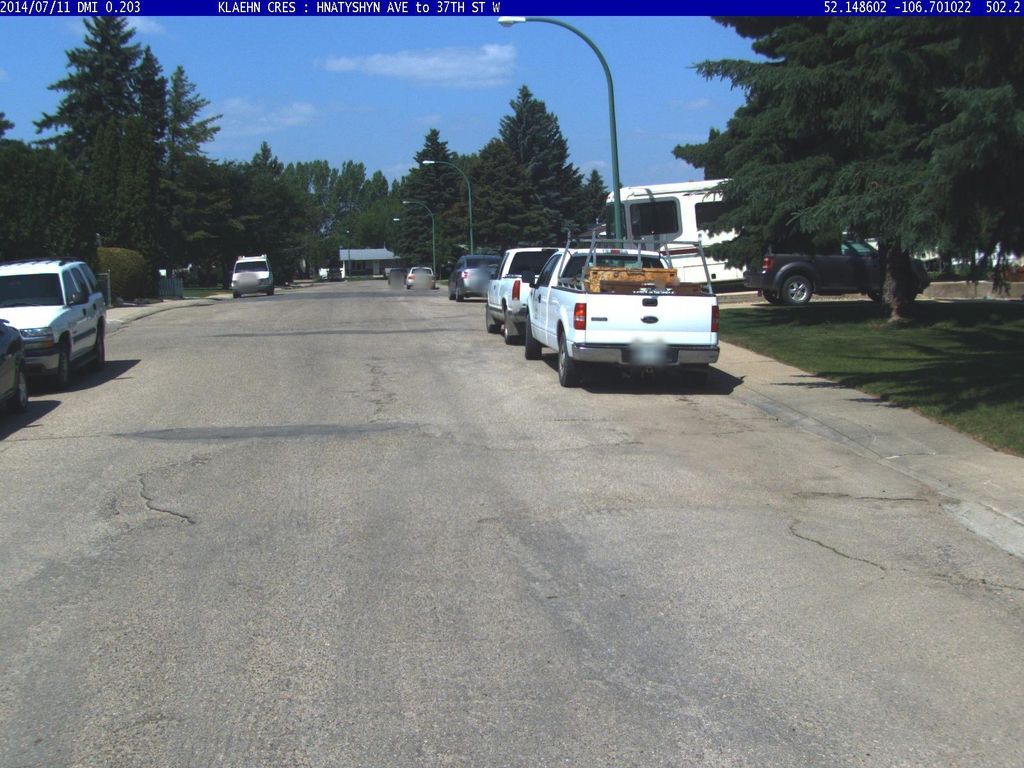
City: saskatoon